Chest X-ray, PA view. Patient: 49 years old, sex M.
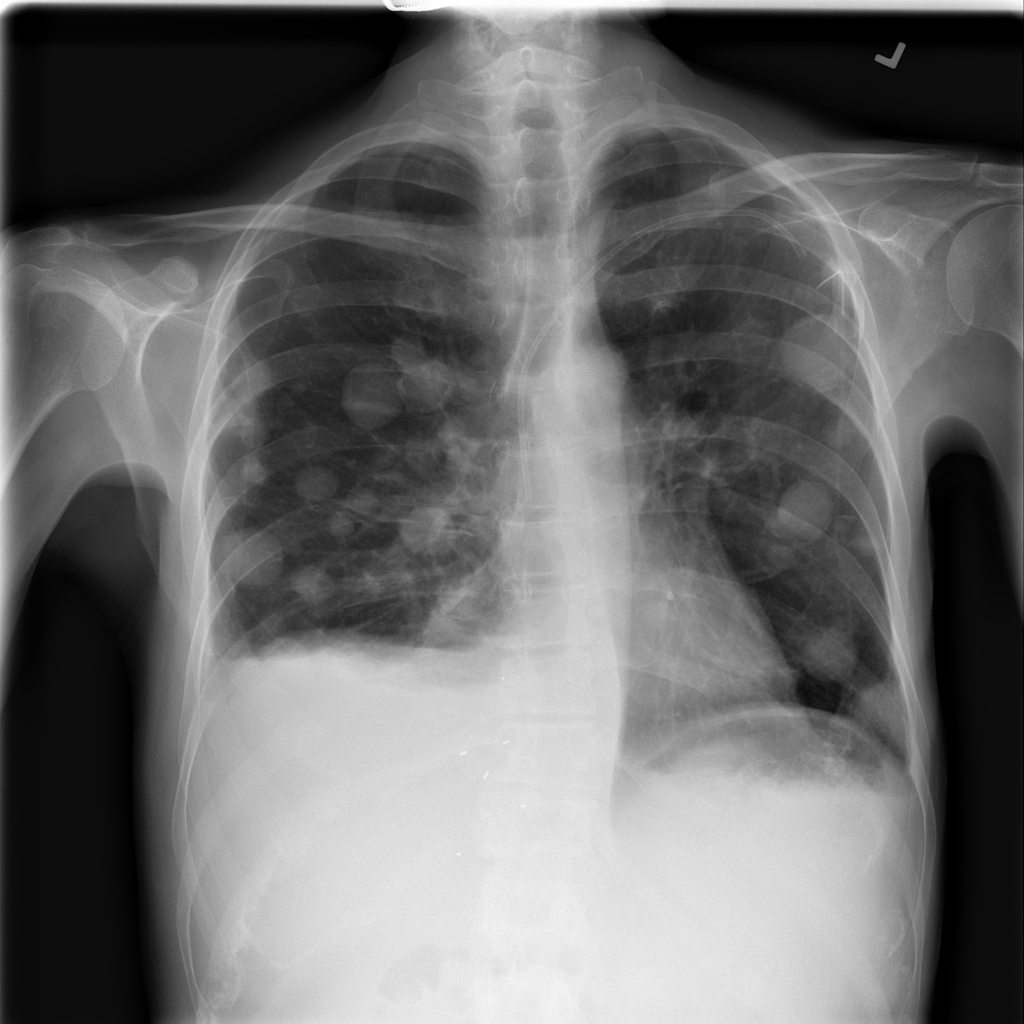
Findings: No Finding